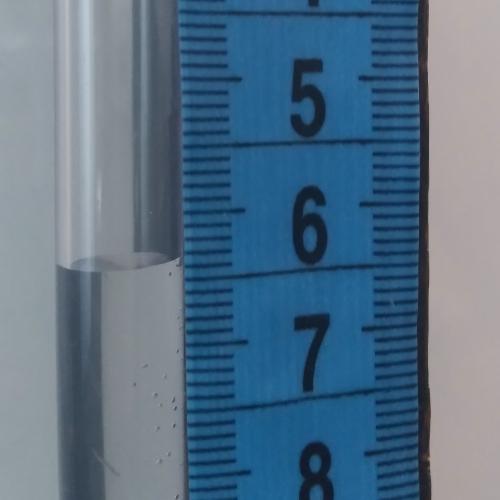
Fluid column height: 6.4 cm